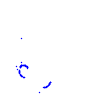
Particle: pion